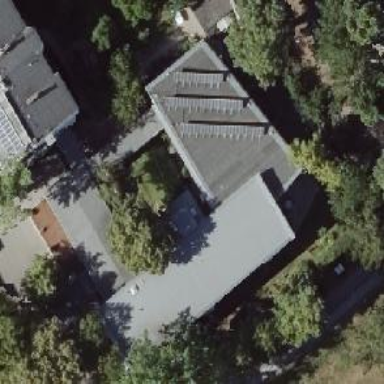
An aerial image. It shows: Village hall serving as community center.